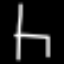
Label: chair